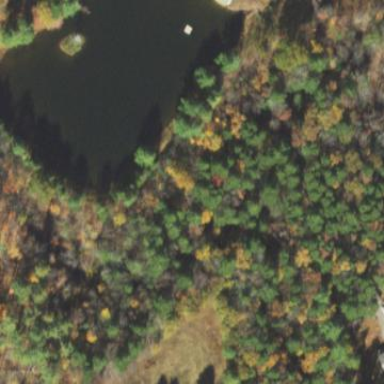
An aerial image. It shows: Pond or reservoir with natural water.